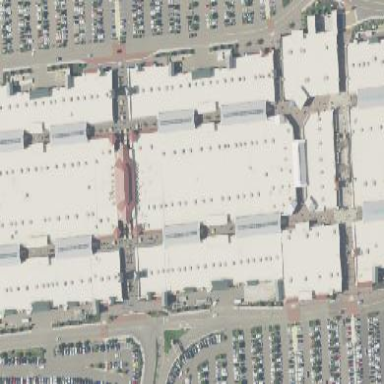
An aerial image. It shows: Retail area consisting of mall.